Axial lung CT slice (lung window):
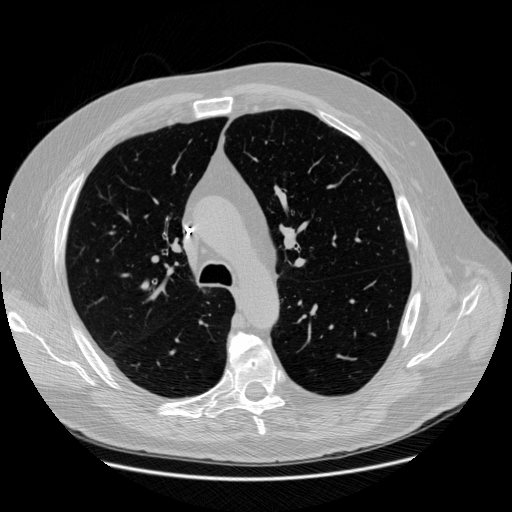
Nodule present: no